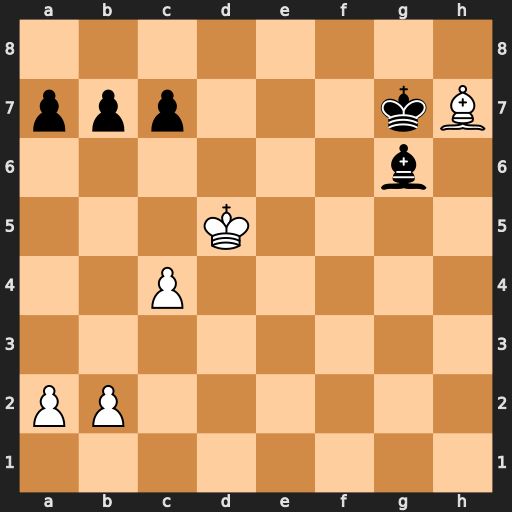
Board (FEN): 8/ppp3kB/6b1/3K4/2P5/8/PP6/8
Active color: w
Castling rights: -
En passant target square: -
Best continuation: Bxg6 Kxg6 Ke6